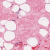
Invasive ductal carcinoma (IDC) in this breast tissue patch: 0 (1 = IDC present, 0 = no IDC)